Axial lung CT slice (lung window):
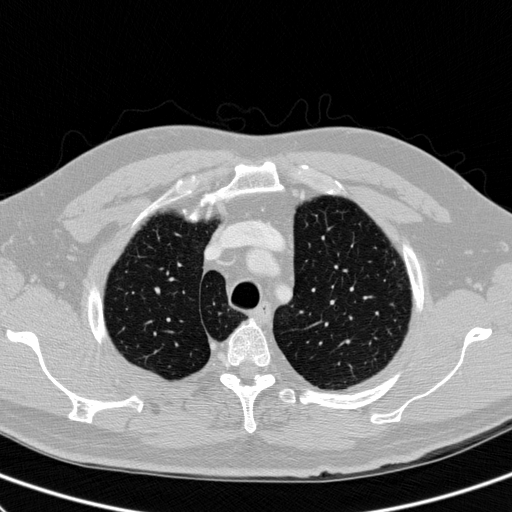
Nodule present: no